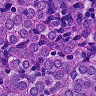
Metastatic tissue present: yes